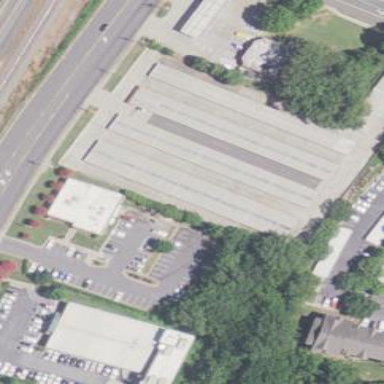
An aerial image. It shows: Storage rental shop.